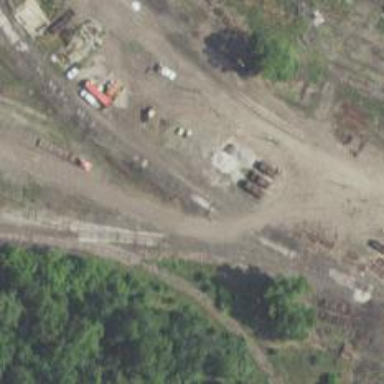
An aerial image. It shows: Railway siding with rails.